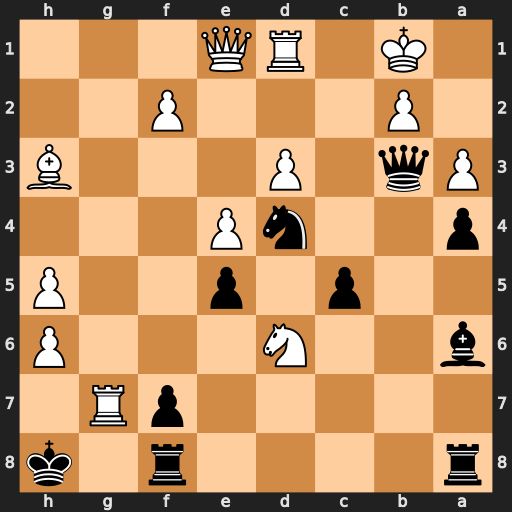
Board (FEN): r4r1k/5pR1/b2N3P/2p1p2P/p2nP3/Pq1P3B/1P3P2/1K1RQ3
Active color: b
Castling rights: -
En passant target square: -
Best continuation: Bxd3+ Rxd3 Qxd3+